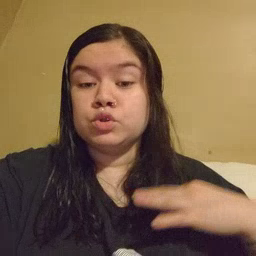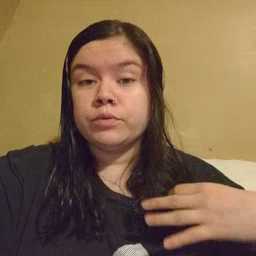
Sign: shirt